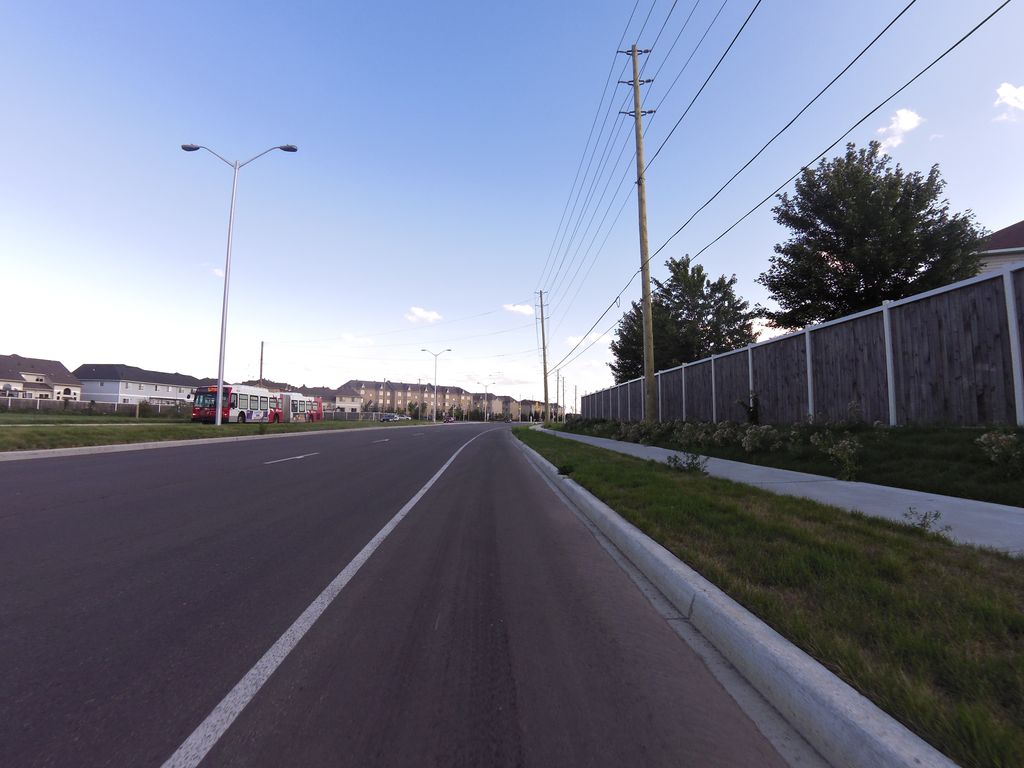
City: ottawa-gatineau